Question: I am not an experienced APEX developer, hence this problem: I have a report with a few columns, the first one displays a checkbox whose value is the column ID for the row record, and I need to run a pl/sql function for each row checked but I have had no luck...
The relevant columns' SQL looks something like this (trimmed for the sake of simplicity):
'''
SELECT
apex_item.checkbox(1, p.ticket_id,'UNCHECKED') "Add",
p.ticket_id,
UPPER(SUBSTR(p.status_code, 1, 3)) status,
p.last_update
FROM problems p
... etc.
'''
The first column is set to render as a "Simple Checkbox" and its got #TICKET_ID# for its List Of Value parameters. I have a submit button set to just submit the page, and I have created a process that runs "On submit - after computations and validations" whose executed code is the following PL/SQL:
'''
BEGIN
FOR i in 1..APEX_APPLICATION.G_F01.COUNT LOOP
BEGIN
IF APEX_APPLICATION.G_F01(i) IS NOT NULL THEN
run-some-procedure-function(
parameter_one => APEX_APPLICATION.G_F01(i),
parameter_two => :SOME_VALUES_ID,
parameter_three => :F_AU_ID
);
END IF;
EXCEPTION WHEN DUP_VAL_ON_INDEX THEN NULL;
END;
END LOOP;
END;
'''
When I run this App, mark some checkboxes, and hit the submit button I end up with an error message and a weird URL ending:

Any ideas and/or suggestions are welcome, even a different approach to my problem (I just need to stick to checkboxes because I need that) is accepted.
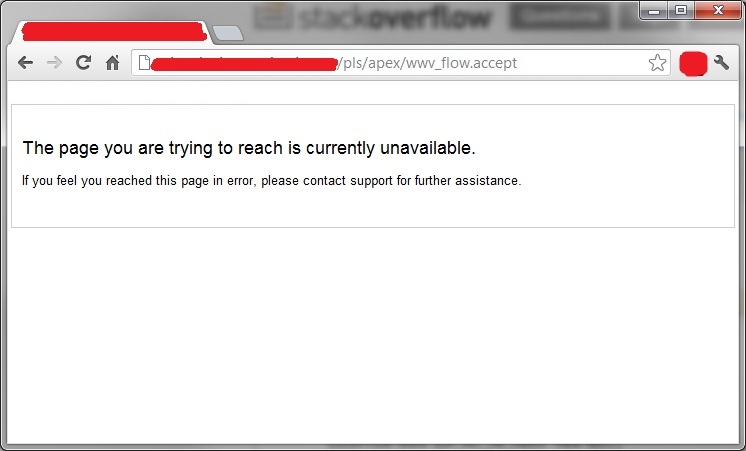
Answer: A few tips to track down the cause:
1. Check the branch after you hit the Submit button. Do you branch to the same page or a different page?
2. If the branch is okay, then as part of testing comment run-some-procedure-function in the process and see, just to make sure the function is not the cause of the error.